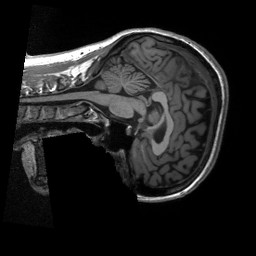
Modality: T1w
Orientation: sagittal
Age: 30
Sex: female
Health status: healthy
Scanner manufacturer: siemens
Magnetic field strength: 3 T
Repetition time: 2.3 s
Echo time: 0.00229 s